Field crop: maize
Growth stage: 1
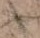
Species: salsola